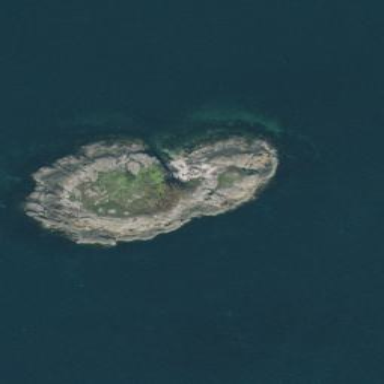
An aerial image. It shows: Islet along the natural coastline.